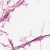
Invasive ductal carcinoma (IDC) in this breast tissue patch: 0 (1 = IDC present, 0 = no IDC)